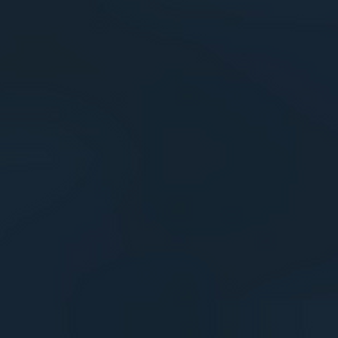
Label: other